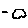
Label: hexagon